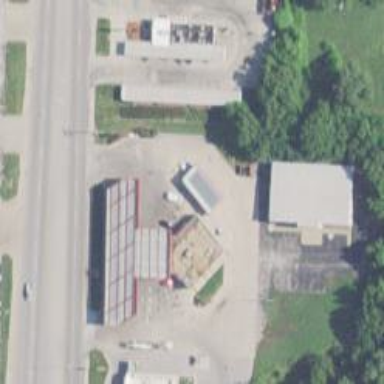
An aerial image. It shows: Convenience shop.